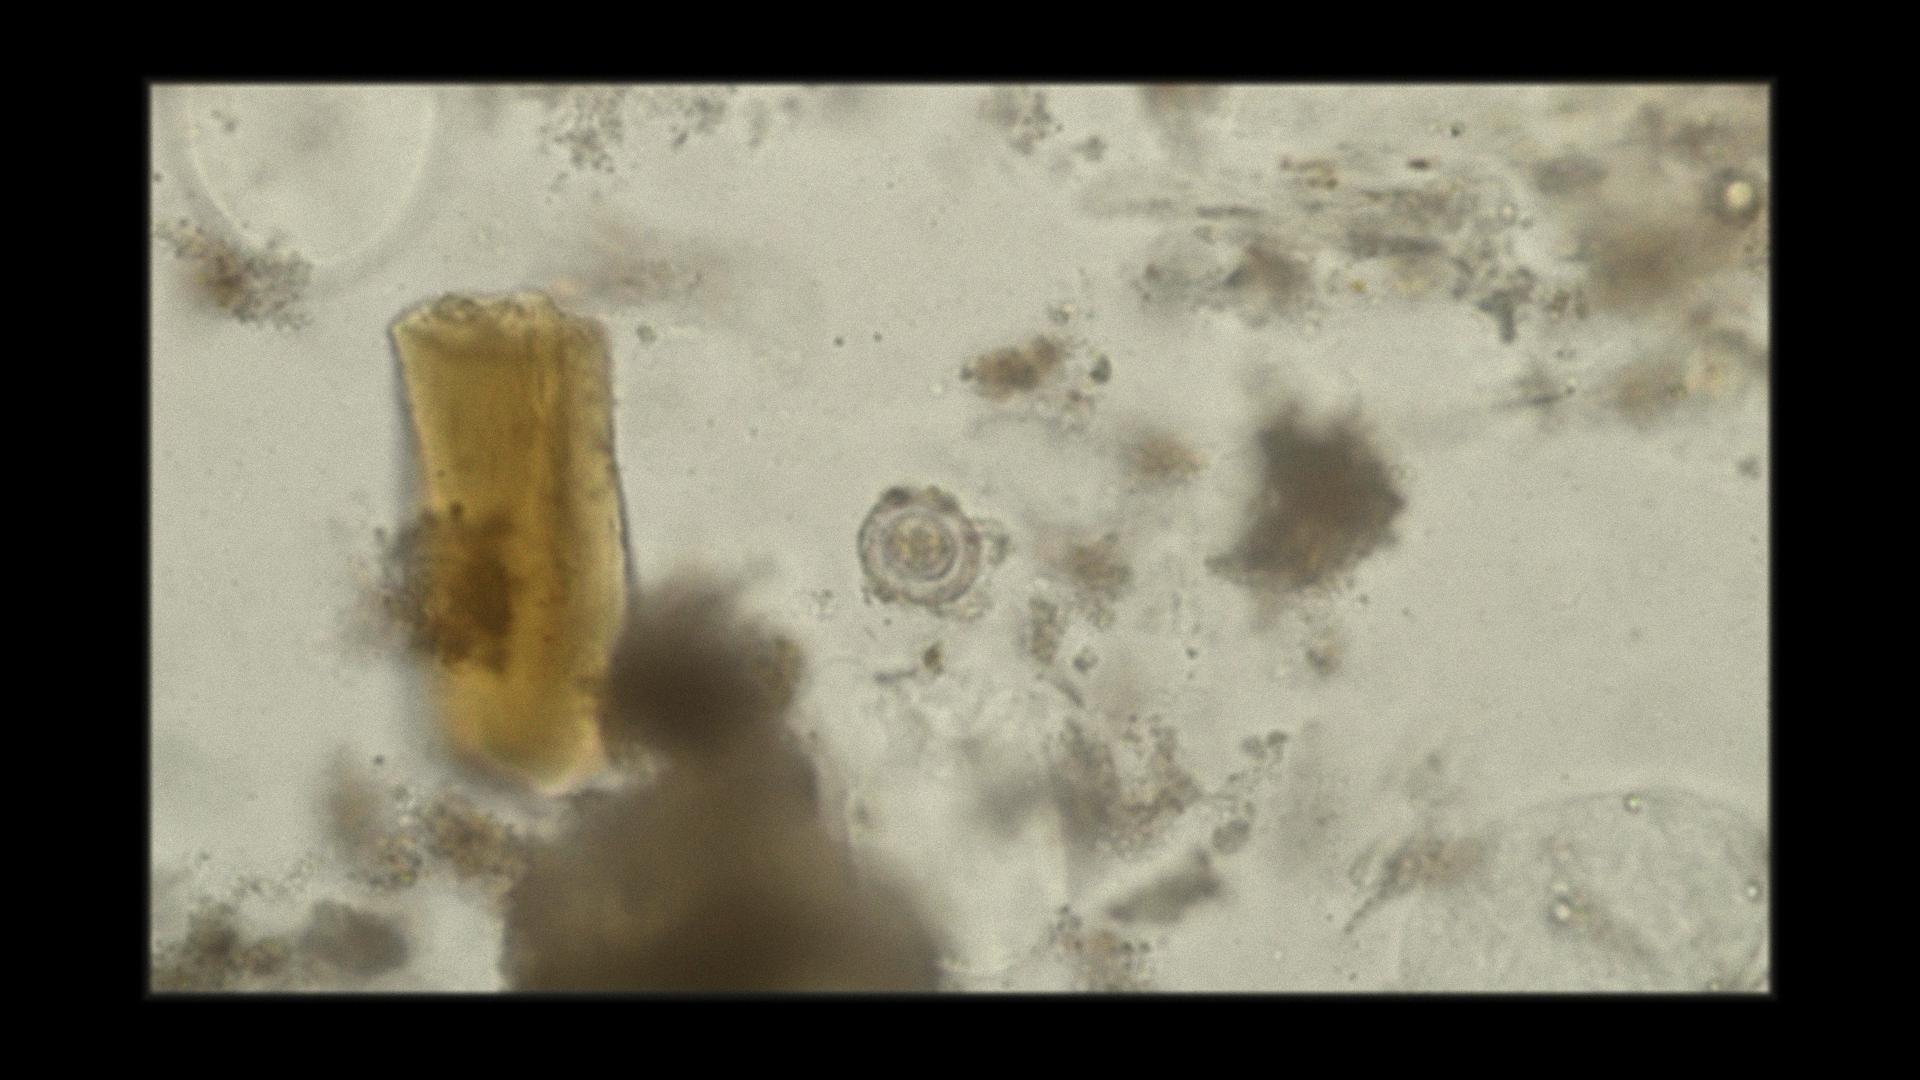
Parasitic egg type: Hymenolepis nana